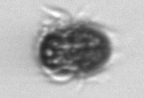
Label: Mesodinium